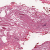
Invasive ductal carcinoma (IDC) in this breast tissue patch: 0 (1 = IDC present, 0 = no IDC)